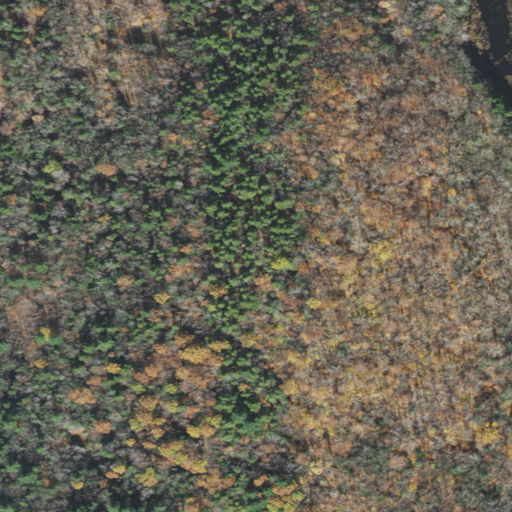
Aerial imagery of ridge(s) in Massachusetts named Eagle Nest Ridge containing mixed forest, deciduous forest, woody wetlands, and evergreen forest